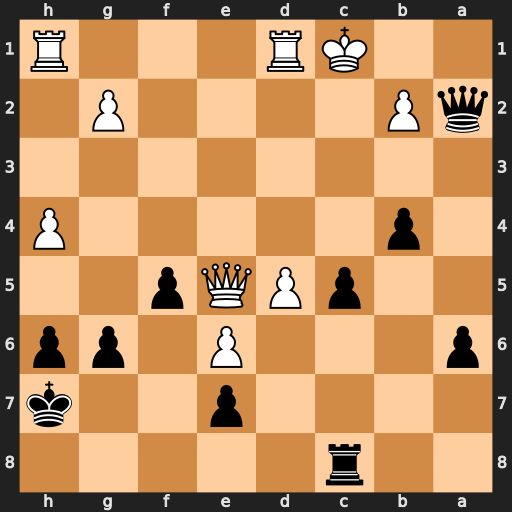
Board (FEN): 2r5/4p2k/p3P1pp/2pPQp2/1p5P/8/qP4P1/2KR3R
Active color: b
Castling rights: -
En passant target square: -
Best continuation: c4 Kd2 c3+ Ke2 cxb2 Rd2 b1=Q Rxb1 Qxb1